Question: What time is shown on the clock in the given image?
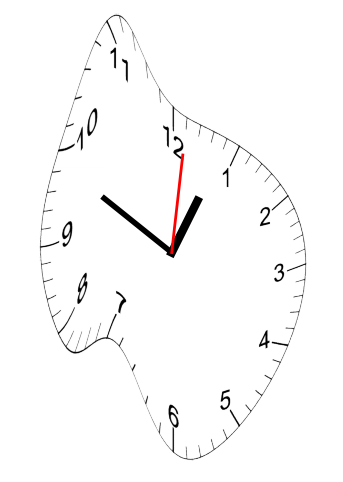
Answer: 12:49:01